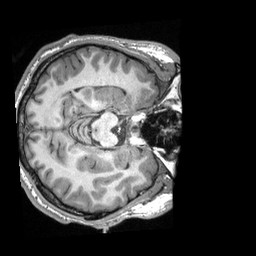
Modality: T1w
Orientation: axial
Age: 21
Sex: male
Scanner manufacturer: siemens
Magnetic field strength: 3 T
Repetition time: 2.3 s
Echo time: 0.00308 s